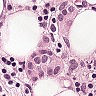
Metastatic tissue present: yes